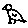
Label: bird